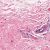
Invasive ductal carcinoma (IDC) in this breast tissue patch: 0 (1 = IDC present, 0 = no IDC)